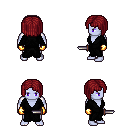
a pixel art fantasy rpg character, male body template, dark elf, purple skin, gray robe, metal pants, brunette pageboy hairstyle, gold gloves, dagger, four views (front, back, left, right), 2x2 character sprite sheet, small pixel art, hard edges, no anti-aliasing